Question: I have the MySQL table 'ID', 'username', 'points'.
I am trying to order the table by points (several users can have the same amount of points), however: I am trying to only have the entries before a certain ID. So, if the query first makes an ordered table, I would like to have all its entries, sorted, but stop at ID = '40', because I'm only interested at the players who are ordered higher (not necessarily better, they can have the same amount of points) than the player #40.
If it is, then how is it possible?
EDIT: No, I do NOT want to limit the query results to 40 rows, for I do not know how many players are better than player #40. I only want the query to stop at the entry with ID=40, NOT with row_number=40.
EDIT 2: Problem is: the players with more points than player #40 can still have higher IDs, which is why it's not possible to just say 'WHERE ID <= 40'.
EDIT 3:

Seeing this picture, I simply want the results from player 'him' until player 'jackpot', ALTHOUGH player 'friend' has the same amount of points as 'jackpot' has. Is that possible somehow? The names are arbitrary, by the way, I just didn't think of any better usernames.
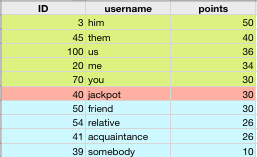
Answer: If I understand you question correct, you are looking for a list of players who have more points than the point value of player at id 40.
If so:
> SELECT * FROM table WHERE points > (SELECT b.points FROM table b WHERE
b.ID = '40') ORDER BY points DESC